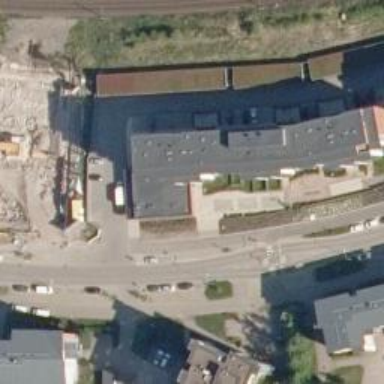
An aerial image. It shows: Supermarket.